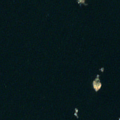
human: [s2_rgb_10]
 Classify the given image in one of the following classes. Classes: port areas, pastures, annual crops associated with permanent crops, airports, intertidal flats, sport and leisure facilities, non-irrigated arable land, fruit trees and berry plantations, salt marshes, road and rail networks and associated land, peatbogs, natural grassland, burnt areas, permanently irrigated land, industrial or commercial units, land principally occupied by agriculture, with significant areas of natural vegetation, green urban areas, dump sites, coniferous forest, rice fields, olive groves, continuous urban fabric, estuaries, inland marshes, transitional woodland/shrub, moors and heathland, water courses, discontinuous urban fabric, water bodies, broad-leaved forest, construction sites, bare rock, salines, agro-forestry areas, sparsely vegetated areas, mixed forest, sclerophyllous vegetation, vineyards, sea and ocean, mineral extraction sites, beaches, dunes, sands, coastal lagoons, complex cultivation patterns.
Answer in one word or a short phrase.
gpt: sea and ocean